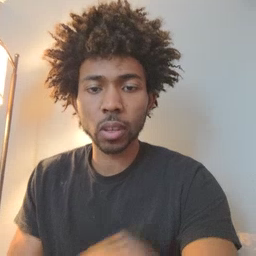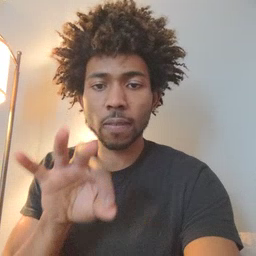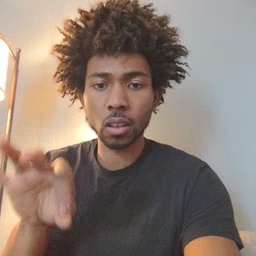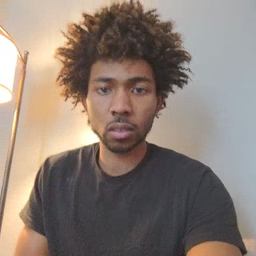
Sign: frenchfries